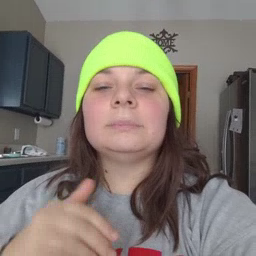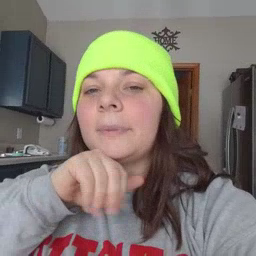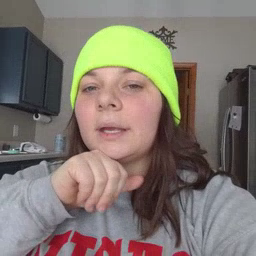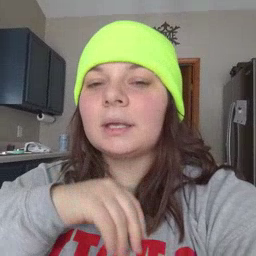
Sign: pig